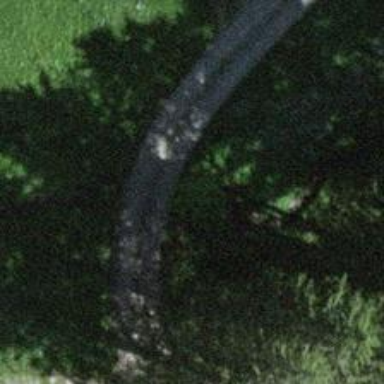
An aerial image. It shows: Culvert tunnel.